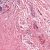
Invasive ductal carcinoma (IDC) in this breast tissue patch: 0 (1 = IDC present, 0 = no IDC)